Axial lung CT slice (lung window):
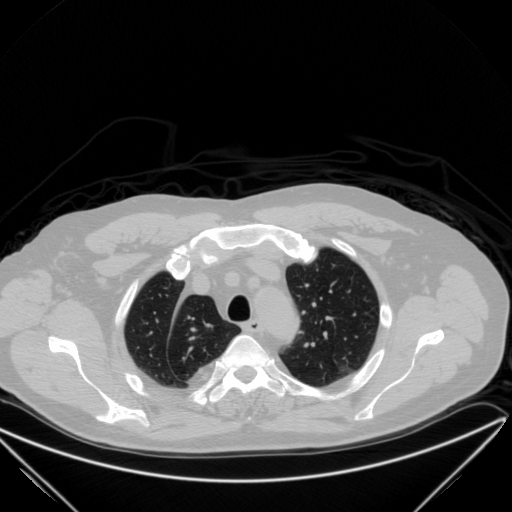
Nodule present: no